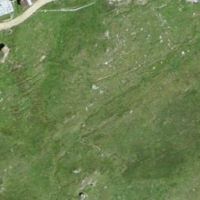
EUNIS habitat code: 23
Species observed at this site:
Colias croceus